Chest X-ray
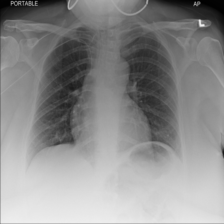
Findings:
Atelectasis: negative
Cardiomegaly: negative
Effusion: negative
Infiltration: negative
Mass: negative
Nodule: negative
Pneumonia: negative
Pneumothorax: negative
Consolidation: negative
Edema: negative
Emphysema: negative
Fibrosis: negative
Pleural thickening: negative
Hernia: negative